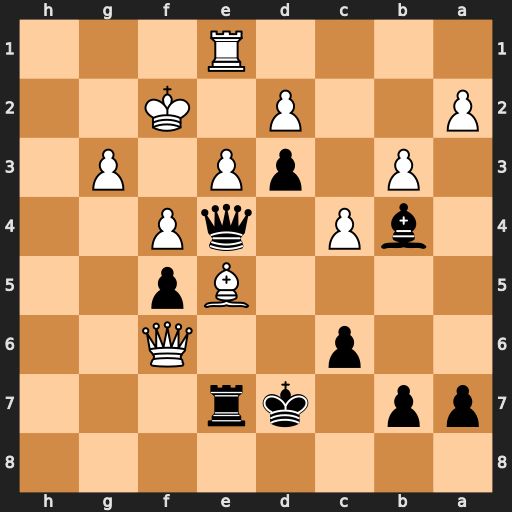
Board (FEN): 8/pp1kr3/2p2Q2/4Bp2/1bP1qP2/1P1pP1P1/P2P1K2/4R3
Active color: b
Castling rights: -
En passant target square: -
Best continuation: Rh7 Qxf5+ Qxf5